RGB frame:
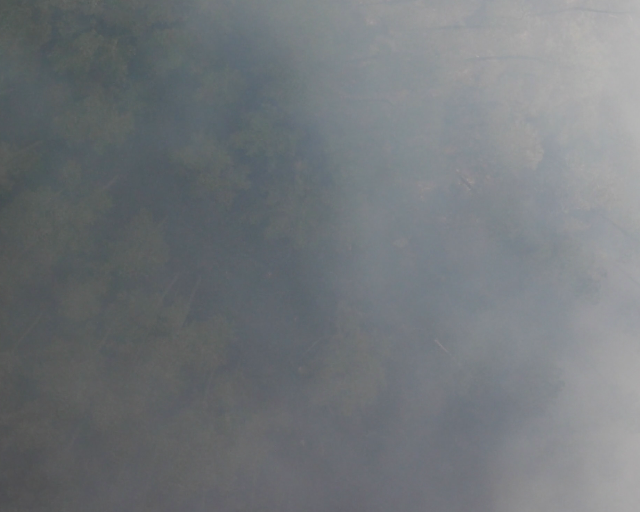
Thermal frame:
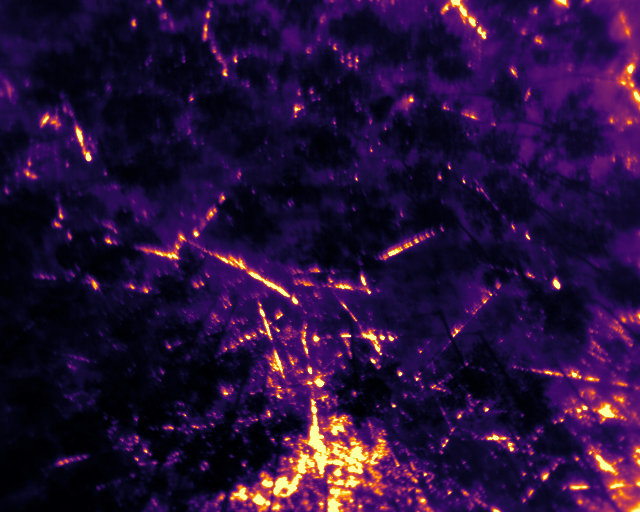
Captured: 2026-02-27 02:40:41
Pixels at or above 80 °C: 7077 (fraction of frame: 0.0216)